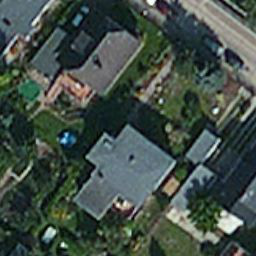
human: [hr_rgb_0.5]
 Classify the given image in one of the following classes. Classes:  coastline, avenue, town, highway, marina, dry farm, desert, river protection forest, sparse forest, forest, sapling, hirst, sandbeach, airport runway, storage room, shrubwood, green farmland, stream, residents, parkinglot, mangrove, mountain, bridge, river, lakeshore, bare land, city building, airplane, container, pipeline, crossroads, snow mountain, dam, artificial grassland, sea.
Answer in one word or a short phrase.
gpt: residents